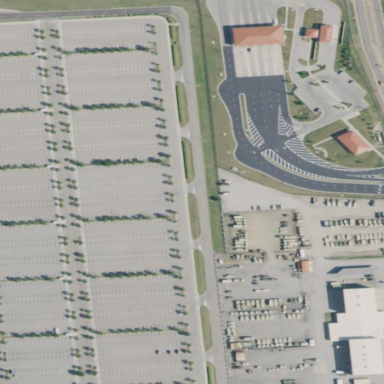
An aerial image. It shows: Parking area.